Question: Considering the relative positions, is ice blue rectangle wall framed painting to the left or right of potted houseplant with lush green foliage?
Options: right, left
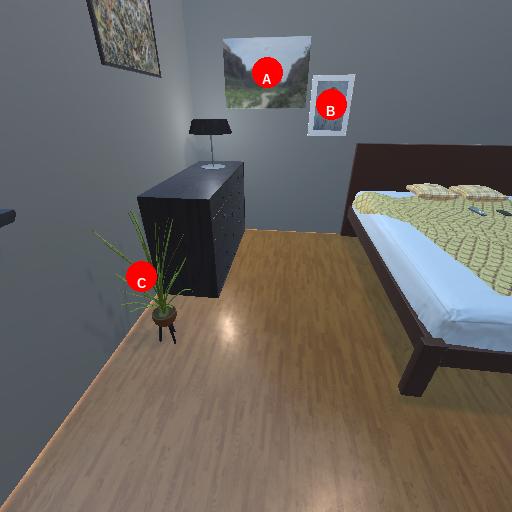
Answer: right